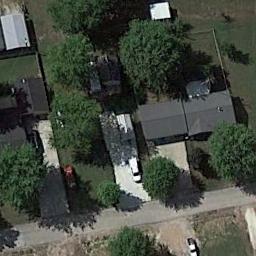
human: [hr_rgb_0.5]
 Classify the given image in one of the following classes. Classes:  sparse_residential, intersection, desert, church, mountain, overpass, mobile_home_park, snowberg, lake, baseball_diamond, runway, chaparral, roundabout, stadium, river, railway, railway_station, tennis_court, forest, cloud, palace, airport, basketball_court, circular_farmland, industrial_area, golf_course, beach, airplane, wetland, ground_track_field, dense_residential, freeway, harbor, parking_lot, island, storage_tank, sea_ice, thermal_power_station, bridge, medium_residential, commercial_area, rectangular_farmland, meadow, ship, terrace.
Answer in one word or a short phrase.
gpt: medium_residential